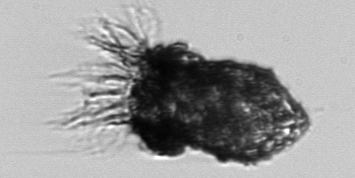
Label: Stenosemella_pacifica